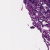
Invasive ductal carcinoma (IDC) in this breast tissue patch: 0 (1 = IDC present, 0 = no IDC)